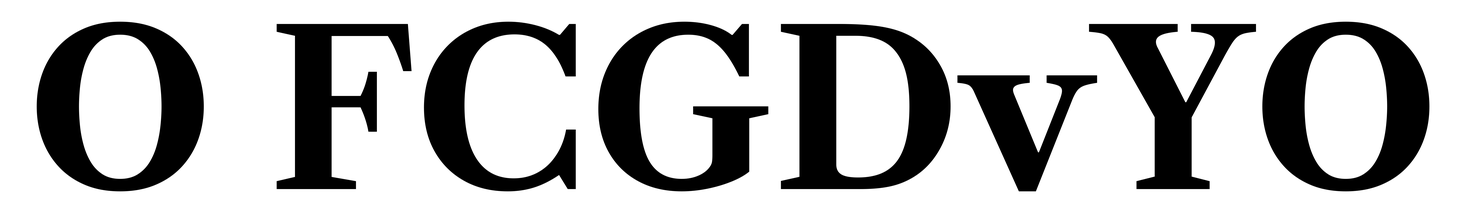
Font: LibreCaslonText_Bold